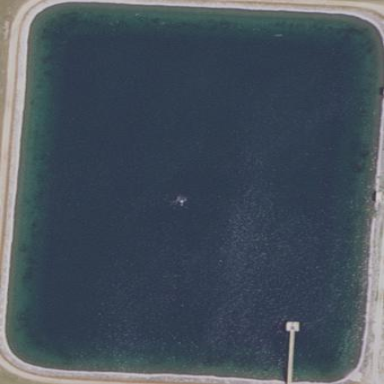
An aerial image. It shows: Water reservoir that serves as water storage facility.